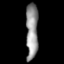
Tissue: lung
Cell type: T cells
Senescence score: 0.1772
Nuclear area (px): 663
Mean DAPI intensity: 147.722